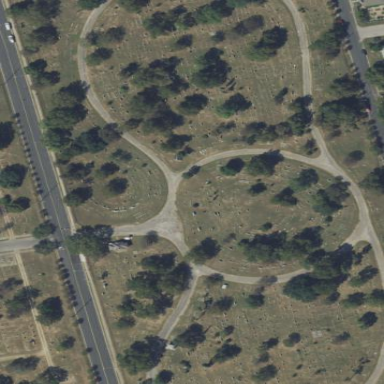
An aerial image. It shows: Cemetery.